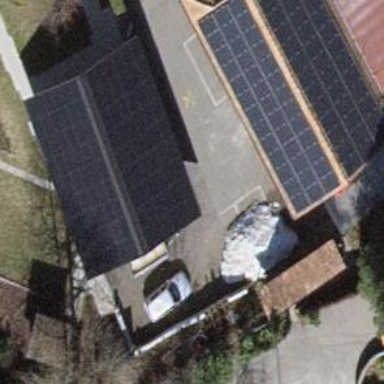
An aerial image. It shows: Solar photovoltaic panel generator producing electricity as small installation.